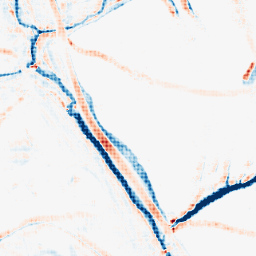
Category: morphological
Decomposition family: morphological_rect
Decomposition parameters: operation: average
width: 10
height: 10
Upsampling method: sinc_hamming
Upsampling parameters: scale: 8
kernel_size: 8
Upsampling scale: 8